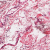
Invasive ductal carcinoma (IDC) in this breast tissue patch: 0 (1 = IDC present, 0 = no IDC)